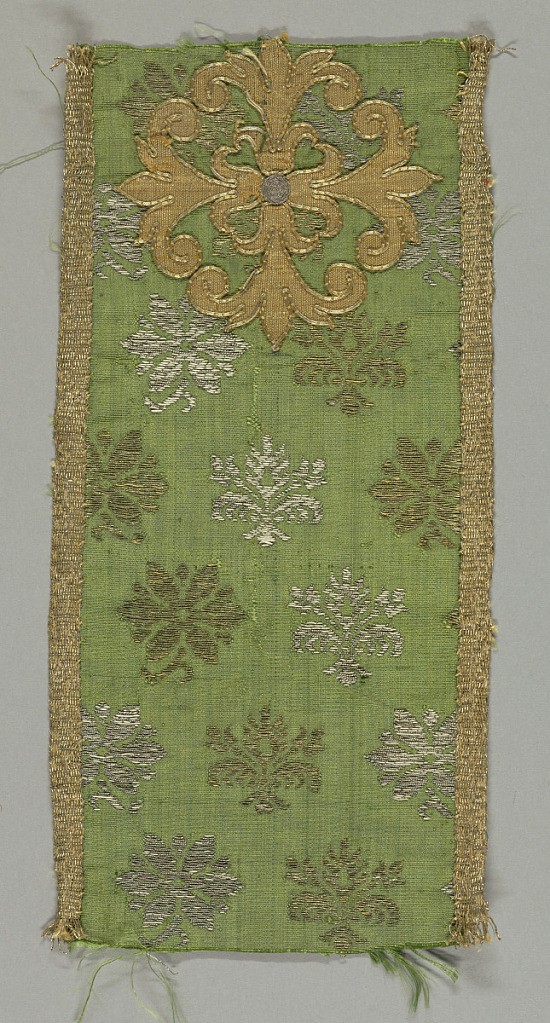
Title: Fragment
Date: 17th century
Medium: silk and metal Technique: appliqué of quatrefoil shape with couched metallic edging on silk and metal brocaded plain weave
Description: Fragment of a stole or maniple. Gold quatrefoil on fabric of green ground with white (originally silver) and gold floral shapes. Edged with woven metallic tape.